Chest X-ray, PA view. Patient: 39 years old, sex M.
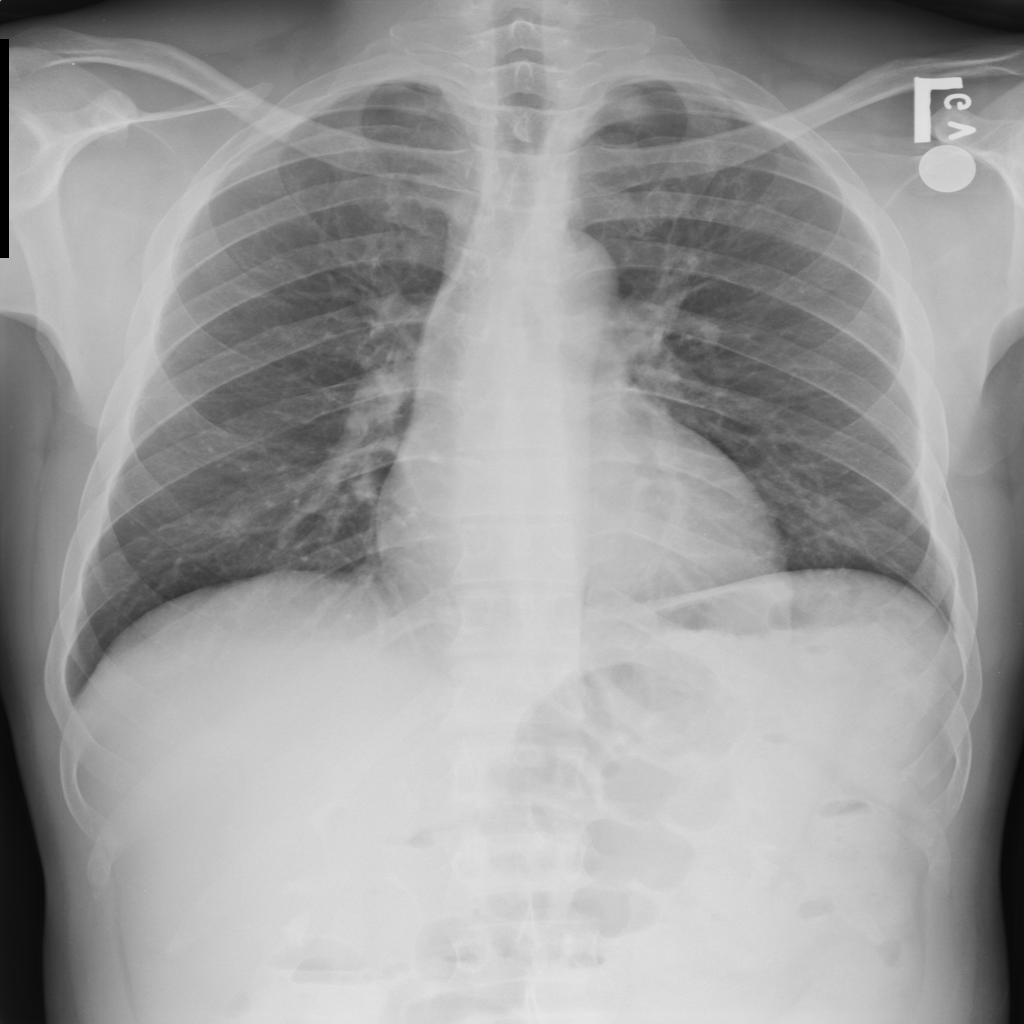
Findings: No Finding